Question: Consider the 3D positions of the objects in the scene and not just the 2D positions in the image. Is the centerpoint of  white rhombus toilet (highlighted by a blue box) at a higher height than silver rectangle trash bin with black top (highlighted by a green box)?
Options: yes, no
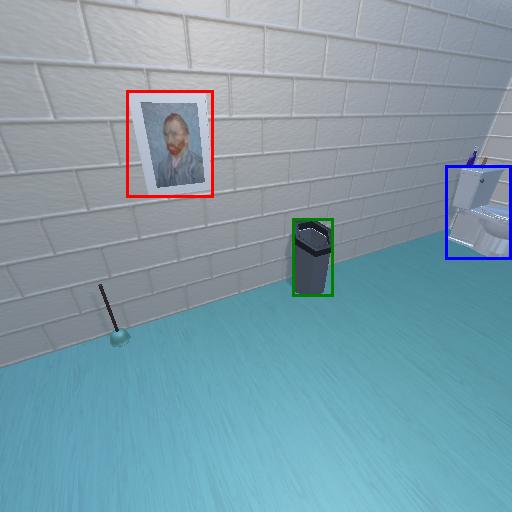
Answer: yes